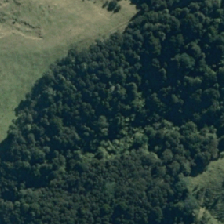
Land cover: indigenous_forest